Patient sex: F
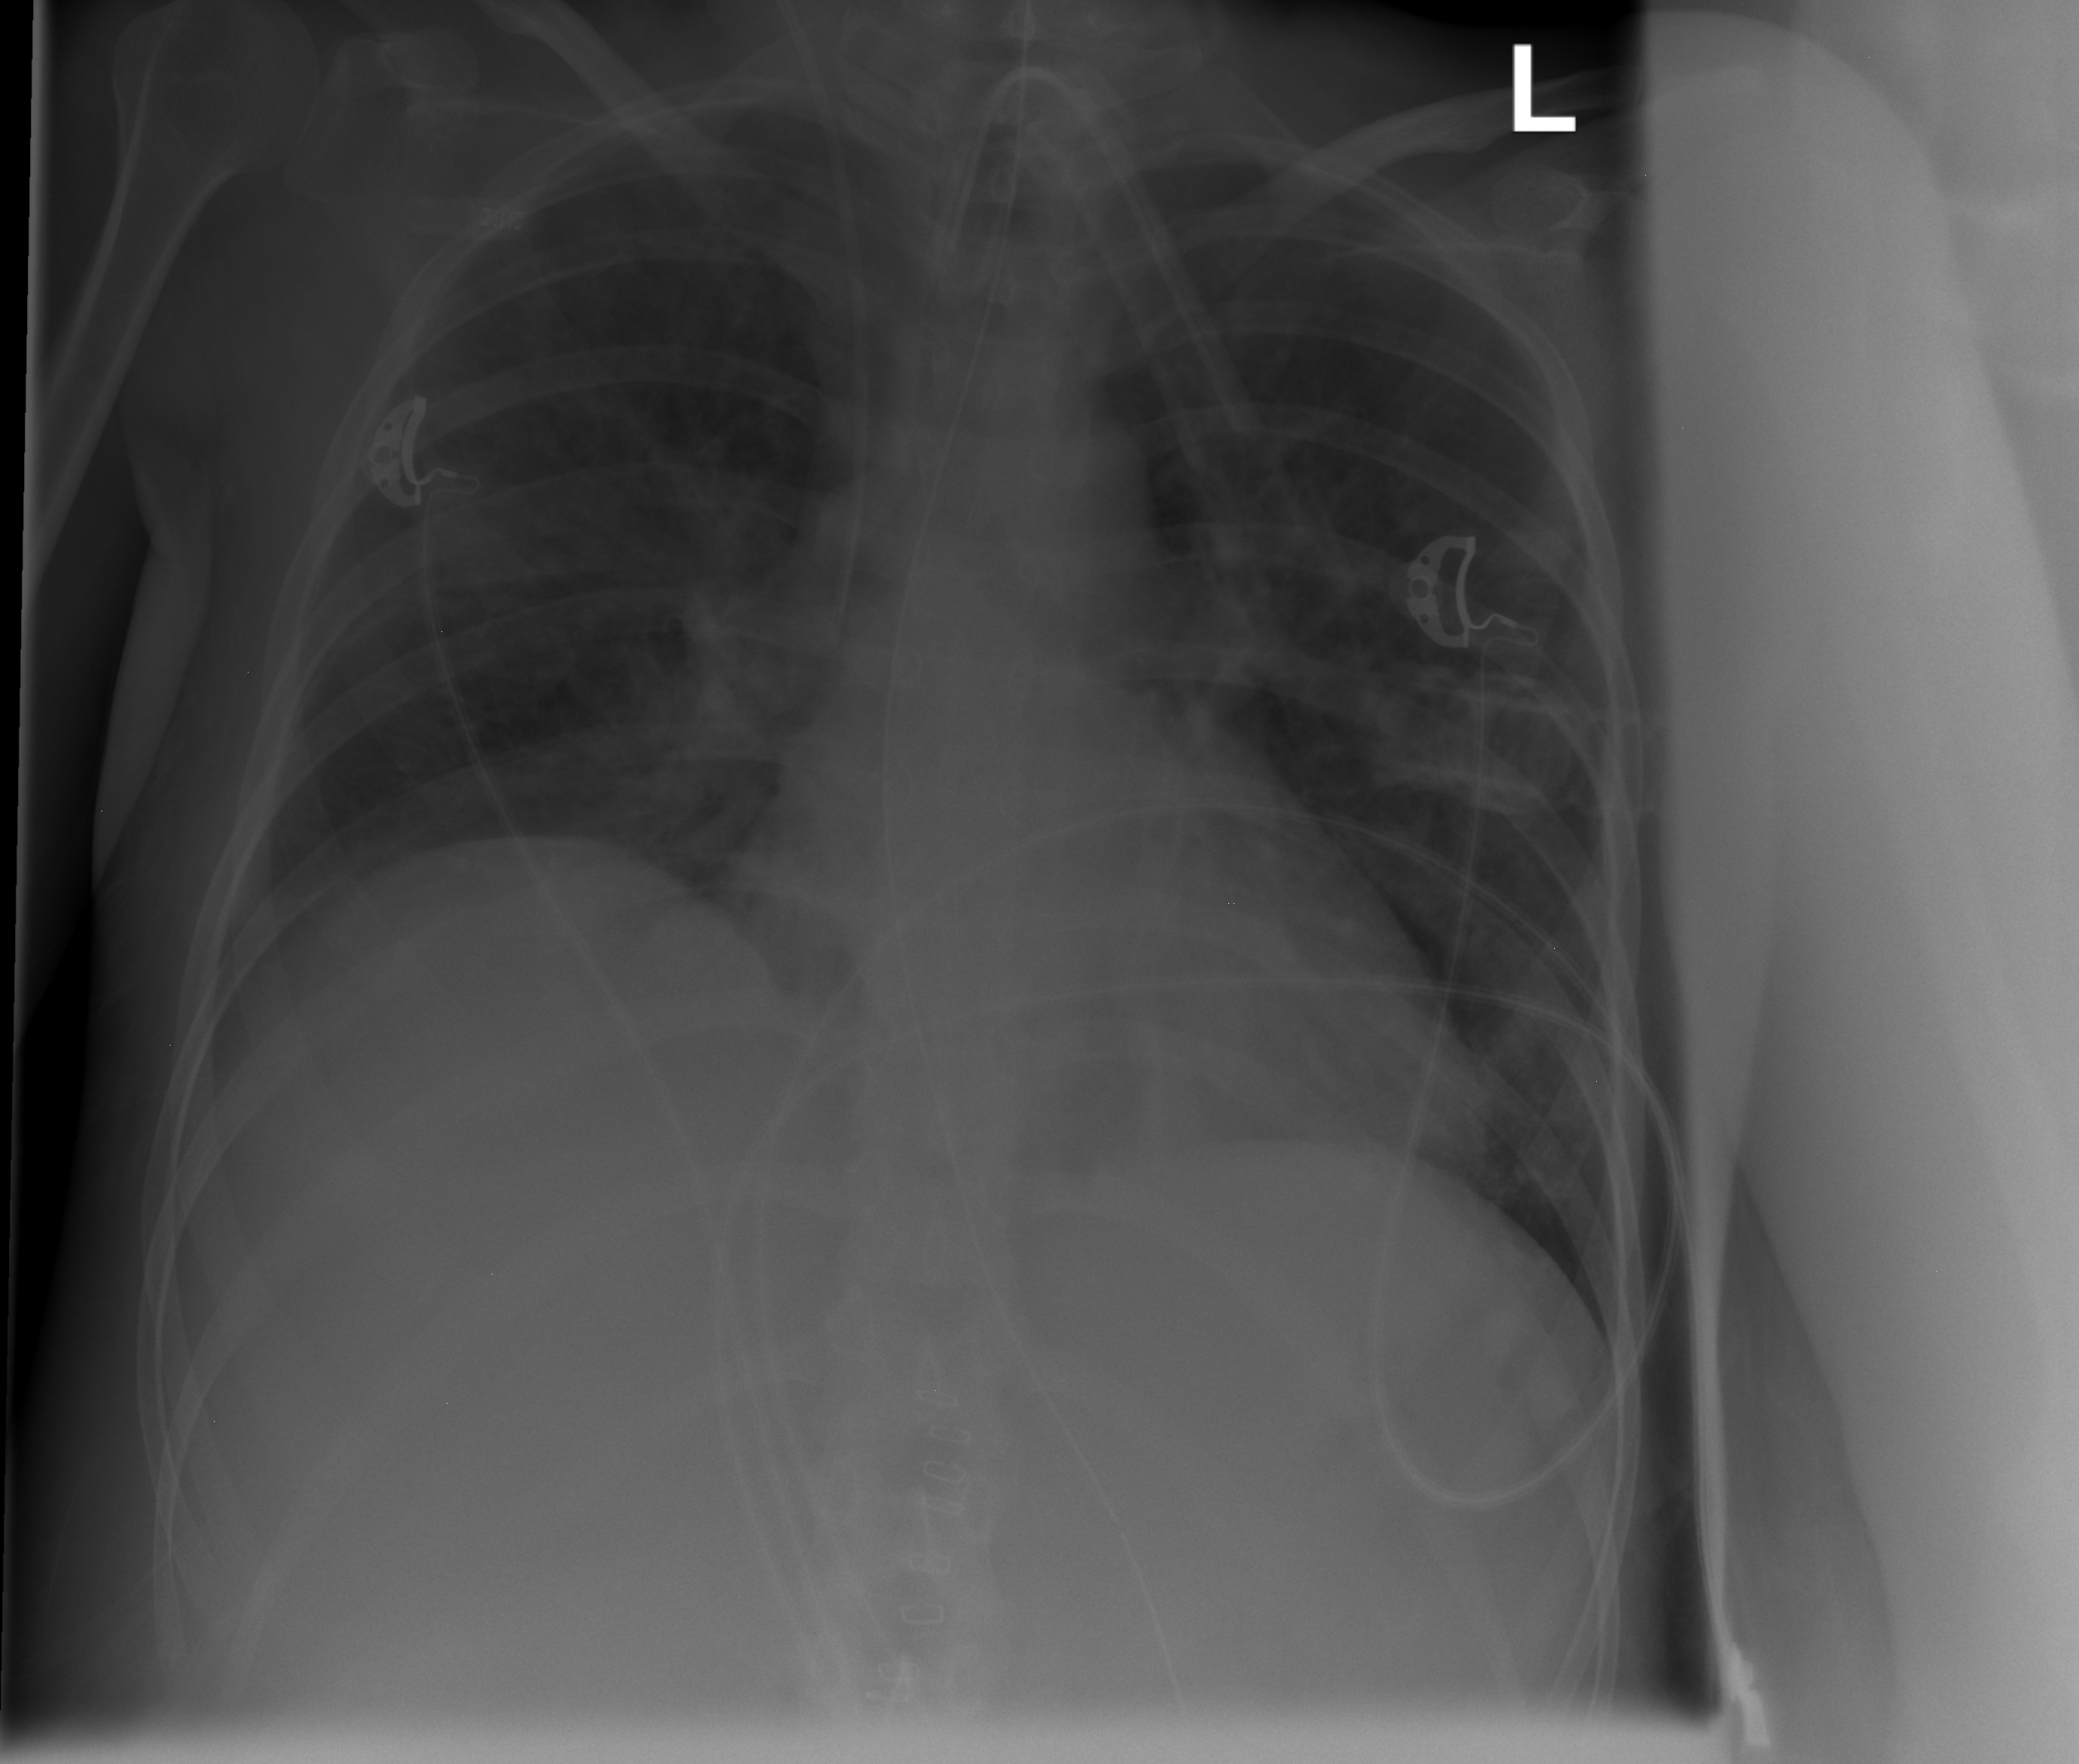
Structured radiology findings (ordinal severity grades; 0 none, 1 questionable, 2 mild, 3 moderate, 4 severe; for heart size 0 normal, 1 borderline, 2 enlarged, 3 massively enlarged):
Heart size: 0
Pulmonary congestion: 2
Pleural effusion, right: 0
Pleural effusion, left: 0
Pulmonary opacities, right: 0
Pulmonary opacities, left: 0
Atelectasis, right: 0
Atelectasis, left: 0